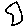
Label: moon